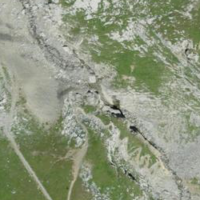
EUNIS habitat code: 48
Species observed at this site:
Prunella collaris
Campanula barbata